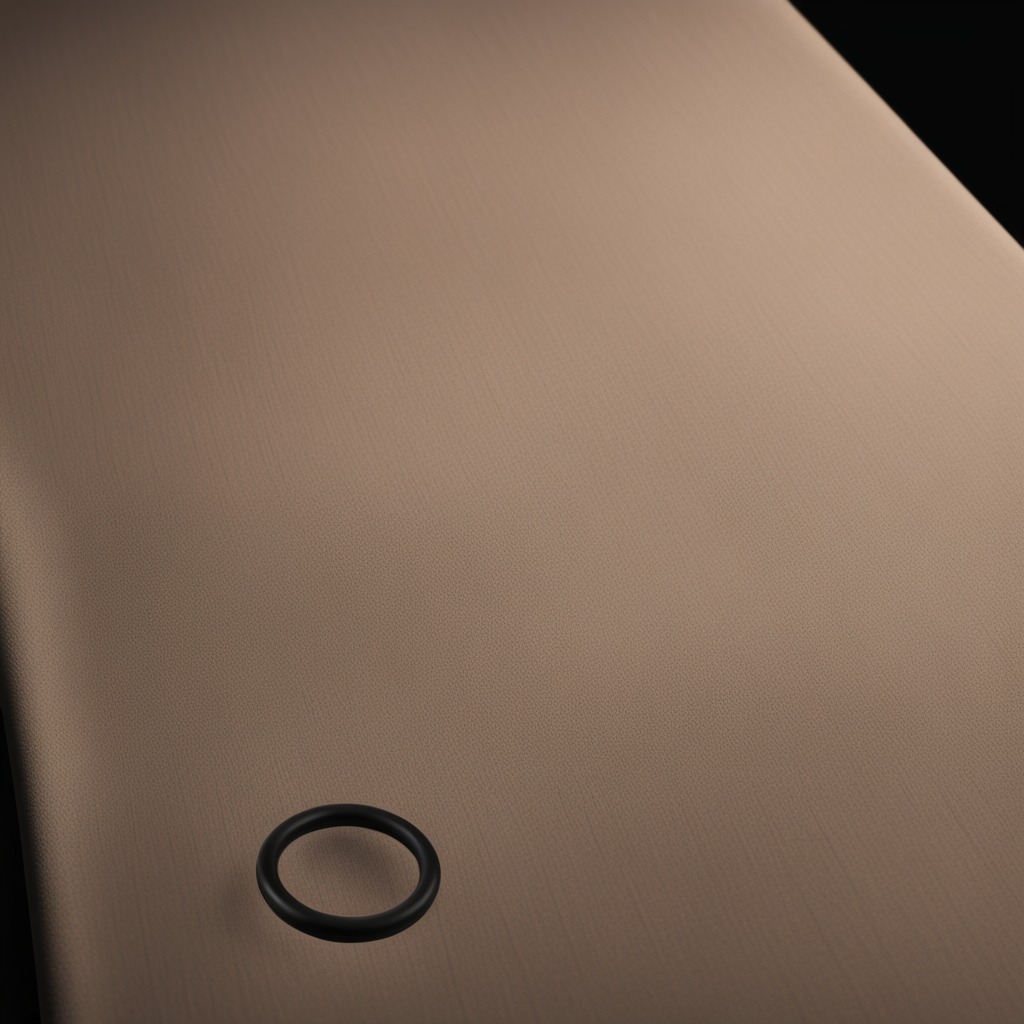
A rubber O-ring is lying on the wooden table.